Question: Method One:In this case I set some place holder objects to the current accessToken and Profile
'''
FacebookSdk.sdkInitialize(getApplicationContext());
// Initialize the SDK before executing any other operations,
// especially, if you're using Facebook UI elements.
AccessToken accessToken = AccessToken.getCurrentAccessToken();
Profile profile = Profile.getCurrentProfile();
//Attempts to recognize if the user has logged in before
if(accessToken !=null){
if(profile !=null) {
//Set up user parceable
//Start the Intent for the next Activity
//In the final code this intent will be the 3 tabbed activity (Faves, Nearby, Specials)
//For now its just navigating to nearby
Intent intent = new Intent(Splash.this, nearbyPlacesHolder.class);
startActivity(intent);
finish();
}
else{
}
}
'''
Method Two: I simply use an if statement to check if getCurrentAccessToken() == null and if it does i set a boolean isLogged in to false. If the getCurrentAccessToken() == null condition returns I set isLoggedIn to true and then perform another if statement on isLoggedIn.
The problem is that inside of debug mode the code works perfectly, but when I just run it, no go, the app stays my login activity and requires the user to perform the login. BUT it doesn't prompt for an actual login it just overlays a spinning circle and then continues. So clearly the profile and accesstoken are there.

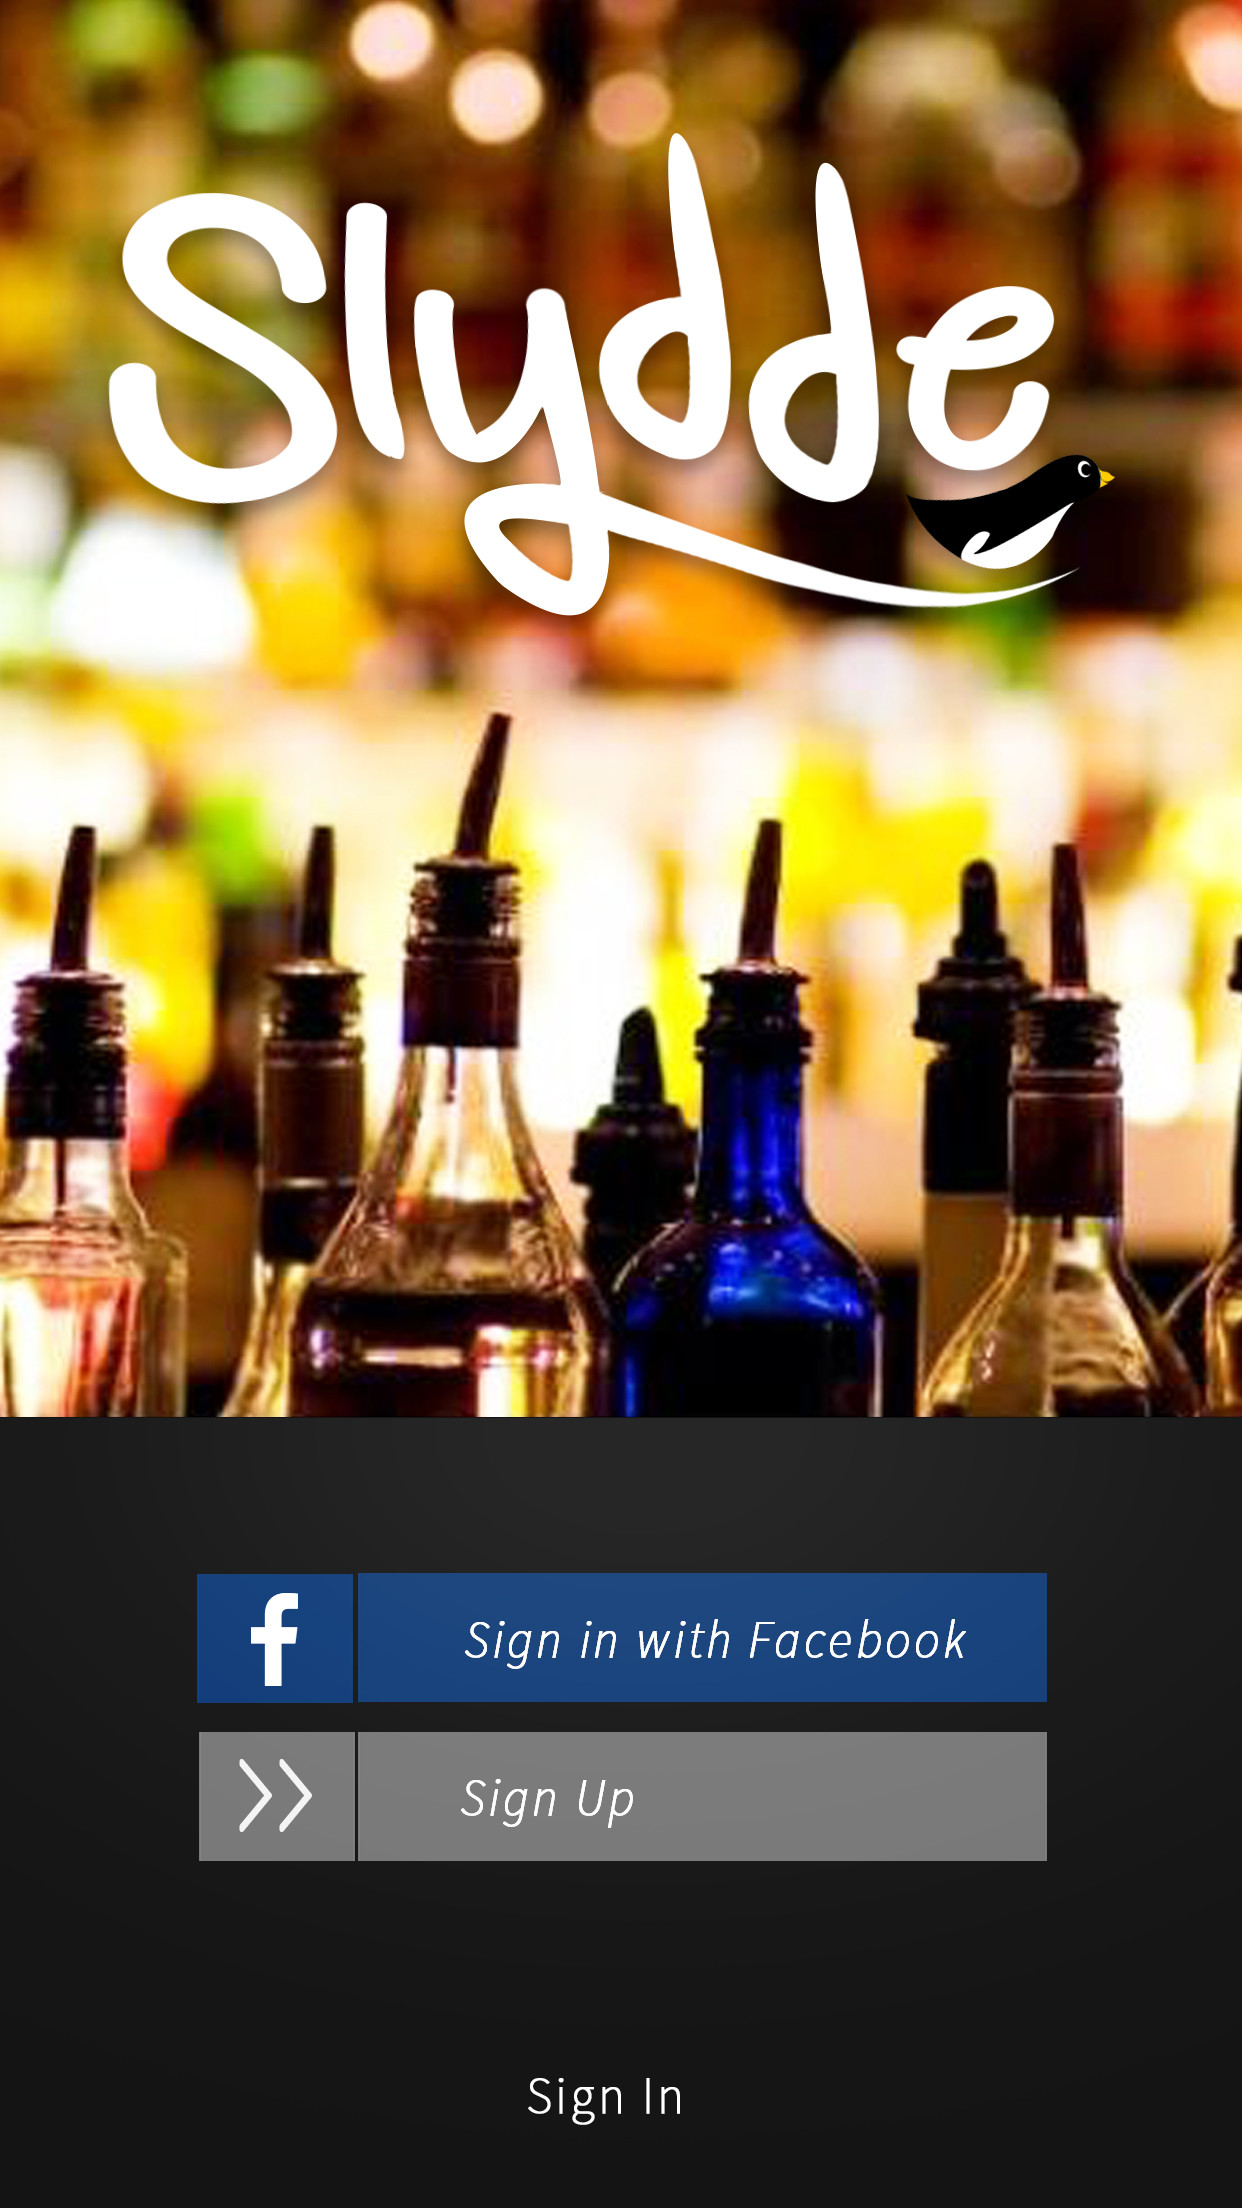
Answer: Instead of trying to retrieve the profile again, after I successfully login to facebook I save all the info I want, including the FB Id, to a . No issues anymore.
Old:
As of right now this code is catching the isLoggedIn 95% of the time. NOT 100% tho. I think it is just a timing issue, I wish there was a way to make sure that the isLoggedIn() doesn't get called until all the facbook resources are ready.
'''
@Override
protected void onCreate(Bundle savedInstanceState) {
//Remove title bar
this.requestWindowFeature(Window.FEATURE_NO_TITLE);
//set the view to the saved data and change the layout
super.onCreate(savedInstanceState);
setContentView(R.layout.activity_splash);
FacebookSdk.sdkInitialize(getApplicationContext());
// Initialize the SDK before executing any other operations,
// especially, if you're using Facebook UI elements.
/*~~~~~~ Google API Setup */
mGoogleApiClient = new GoogleApiClient.Builder(Splash.this)
.addConnectionCallbacks(Splash.this)
.addOnConnectionFailedListener(Splash.this)
.addApi(Plus.API)
.addScope(Plus.SCOPE_PLUS_PROFILE)
.build();
/*~~~~~~~~~~~~~~ Facebook SDK setup and login event handler */
callbackManager = CallbackManager.Factory.create();
//needs to be set in on activity result
LoginManager.getInstance().registerCallback(callbackManager,
new FacebookCallback<LoginResult>() {
@Override
public void onSuccess(LoginResult loginResult) {
Intent intent = new Intent(Splash.this, nearbyPlacesHolder.class);
startActivity(intent);
}
@Override
public void onCancel() {
// App code
Log.d("FBLOGIN", "Cancel");
Toast.makeText(Splash.this, "Facebook Login Canceled", Toast.LENGTH_SHORT).show();
}
@Override
public void onError(FacebookException exception) {
// App code
Log.d("FBLOGIN", "Error");
}
});
//initializes the Facebook SeekBar Event Handlers
//May be adding noises in here at a later date
final SeekBar fb_seekbar = (SeekBar)findViewById(R.id.seekbar_fb);
fb_seekbar.setOnSeekBarChangeListener(new SeekBar.OnSeekBarChangeListener() {
@Override
public void onProgressChanged(SeekBar seekBar, int progress, boolean fromUser) {
fb_progress = progress;
}
@Override
public void onStartTrackingTouch(SeekBar seekBar) {
}
@Override
public void onStopTrackingTouch(SeekBar seekBar) {
if (fb_progress <= 75) {
fb_seekbar.setProgress(4);
} else {
fb_seekbar.setProgress(100);
//This is where the facebook sign in will be performed
LoginManager.getInstance().logInWithReadPermissions(Splash.this, Arrays.asList("public_profile", "user_friends"));
//Start the Intent for the next Activity
//In the final code this intent will be the 3 tabbed activity (Faves, Nearby, Specials)
//For now its just navigating to nearby
//Intent intent = new Intent(Splash.this, nearbyPlacesHolder.class);
//startActivity(intent);
}
}
});
//initializes the Google Plus SeekBar Event Handlers
//May be adding noises in here at a later date
final SeekBar google_slider = (SeekBar)findViewById(R.id.seekbar_google);
google_slider.setOnSeekBarChangeListener(new SeekBar.OnSeekBarChangeListener() {
@Override
public void onProgressChanged(SeekBar seekBar, int progress, boolean fromUser) {
google_progress = progress;
}
@Override
public void onStartTrackingTouch(SeekBar seekBar) {
}
@Override
public void onStopTrackingTouch(SeekBar seekBar) {
if (google_progress <= 75) {
google_slider.setProgress(0);
} else {
google_slider.setProgress(100);
mGoogleApiClient.connect();
}
}
});
//initializes the Sign Up SeekBar Event Handlers
//May be adding noises in here at a later date
final SeekBar sign_up_seekbar = (SeekBar)findViewById(R.id.seekbar_regular);
sign_up_seekbar.setOnSeekBarChangeListener(new SeekBar.OnSeekBarChangeListener() {
@Override
public void onProgressChanged(SeekBar seekBar, int progress, boolean fromUser) {
sign_up_progress = progress;
}
@Override
public void onStartTrackingTouch(SeekBar seekBar) {
}
@Override
public void onStopTrackingTouch(SeekBar seekBar) {
if (sign_up_progress <= 75) {
sign_up_seekbar.setProgress(4);
} else {
sign_up_seekbar.setProgress(100);
//This is where the facebook sign in will be performed
//Start the Intent for the next Activity
//In the final code this intent will be the 3 tabbed activity (Faves, Nearby, Specials)
//For now its just navigating to nearby
//Intent intent = new Intent(Splash.this, makeProfile.class);
//startActivity(intent);
}
}
});
if(isLoggedIn()){
//Start the Intent for the next Activity
//In the final code this intent will be the 3 tabbed activity (Faves, Nearby, Specials)
//For now its just navigating to nearby
Intent intent = new Intent(Splash.this, nearbyPlacesHolder.class);
startActivity(intent);
finish();
}
}
public boolean isLoggedIn(){
AccessToken accessToken = AccessToken.getCurrentAccessToken();
Profile profile = Profile.getCurrentProfile();
//Attempts to recognize if the user has logged in before
if(accessToken !=null && profile !=null) {
return true;
}
else{
return false;
}
}
'''